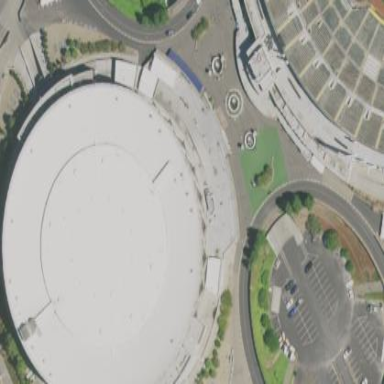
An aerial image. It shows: Basketball stadium arena for leisure and sport activities.